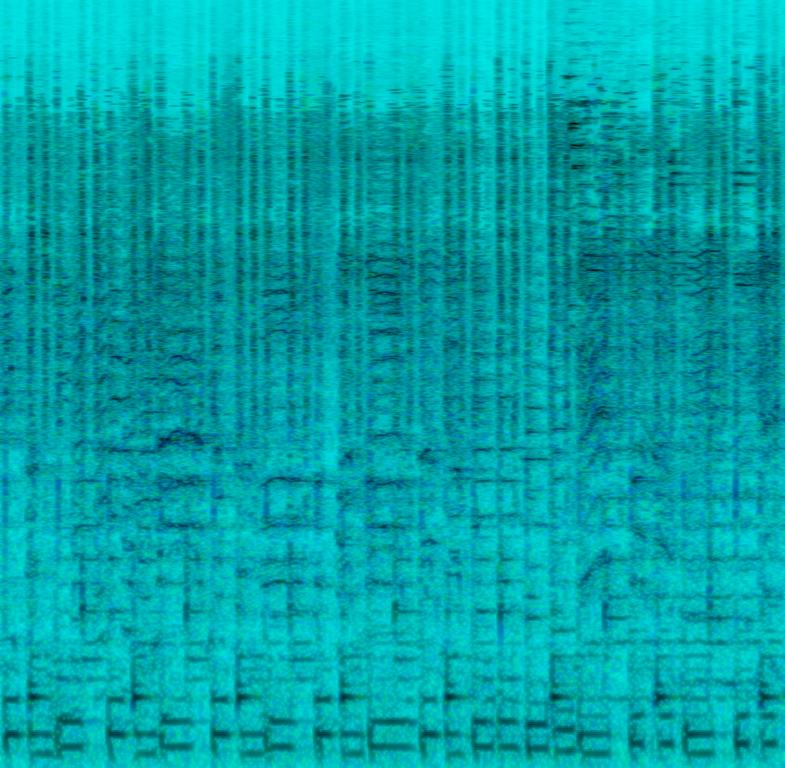
This is a Spanish Christmas song with child vocalists. The song has a jolly and positive vibe to it. There are string instruments and brass instruments. The brass plays a three note motif that is vibrant and positive.